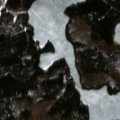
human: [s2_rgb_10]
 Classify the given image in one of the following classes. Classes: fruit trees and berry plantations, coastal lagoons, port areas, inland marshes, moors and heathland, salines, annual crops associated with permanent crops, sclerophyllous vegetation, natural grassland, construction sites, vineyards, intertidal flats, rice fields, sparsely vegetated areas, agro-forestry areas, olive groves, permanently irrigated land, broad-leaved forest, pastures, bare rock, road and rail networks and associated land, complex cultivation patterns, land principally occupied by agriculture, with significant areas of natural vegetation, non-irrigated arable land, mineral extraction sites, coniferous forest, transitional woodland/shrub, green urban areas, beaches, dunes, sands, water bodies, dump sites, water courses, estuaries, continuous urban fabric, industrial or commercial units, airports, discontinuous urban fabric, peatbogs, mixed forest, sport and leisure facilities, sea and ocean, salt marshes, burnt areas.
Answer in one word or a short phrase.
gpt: coniferous forest, mixed forest, transitional woodland/shrub, water bodies